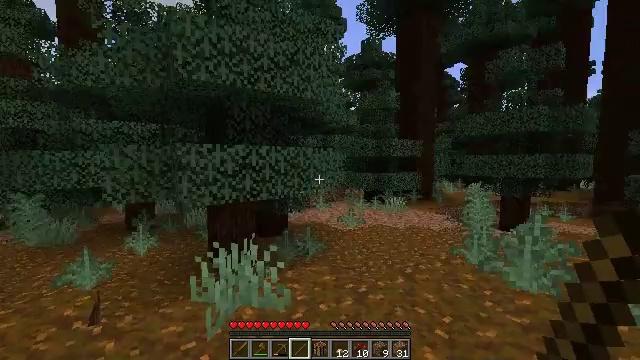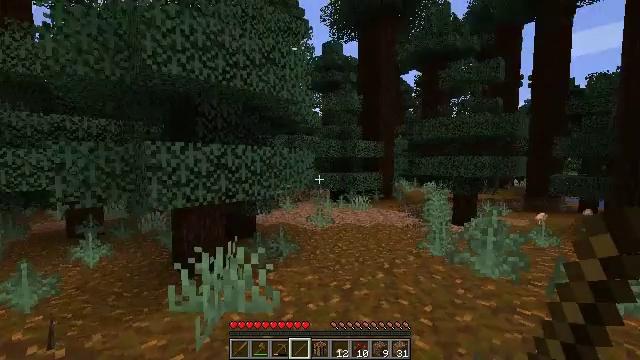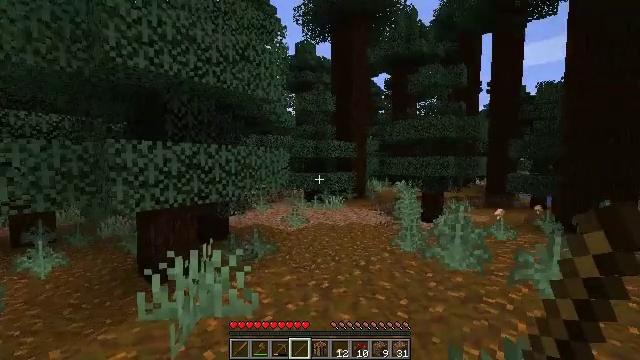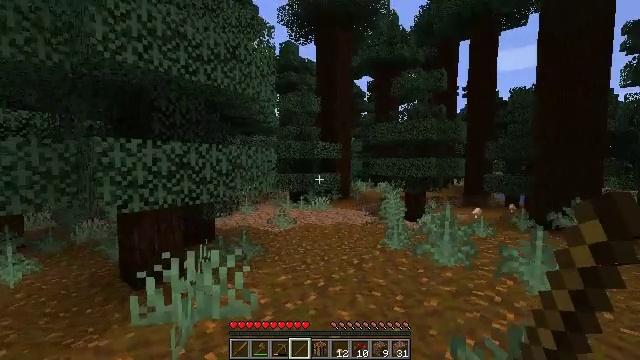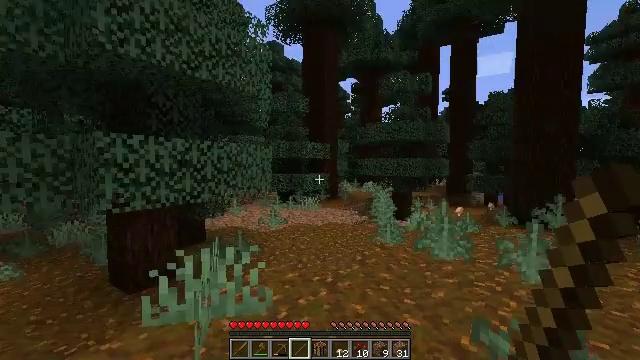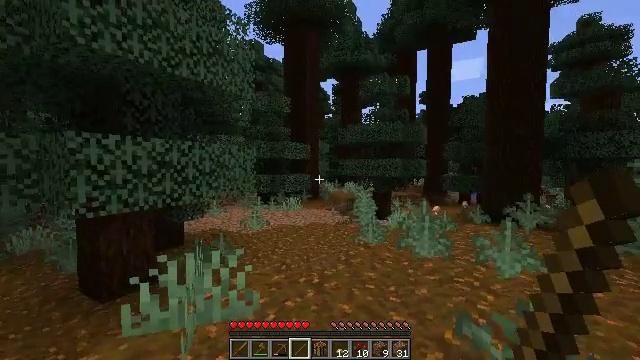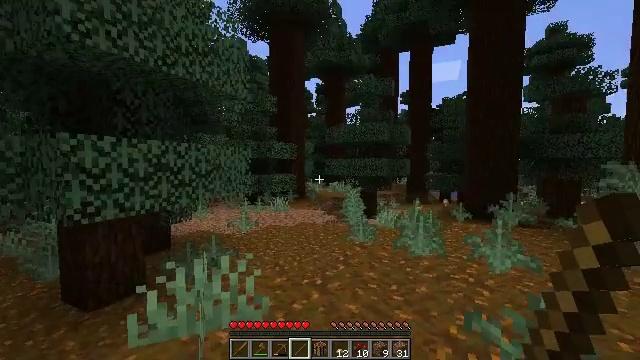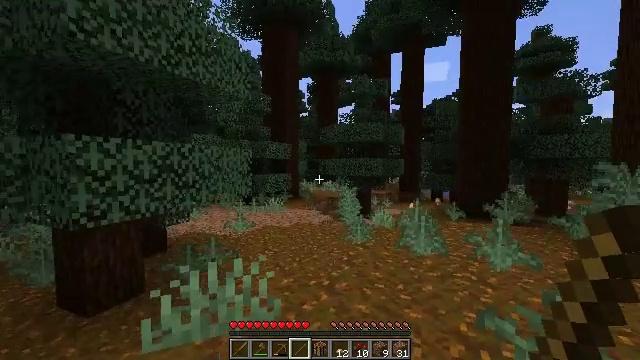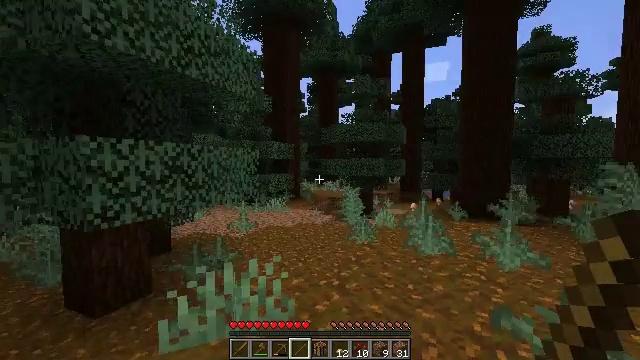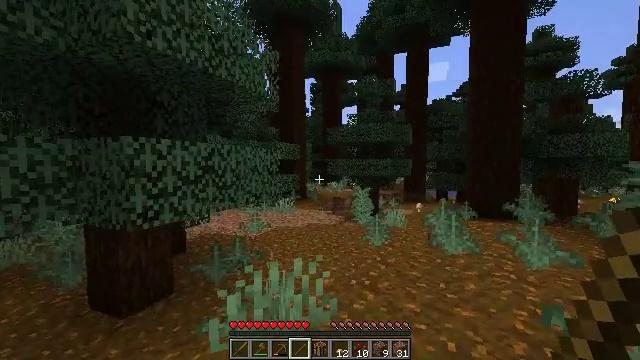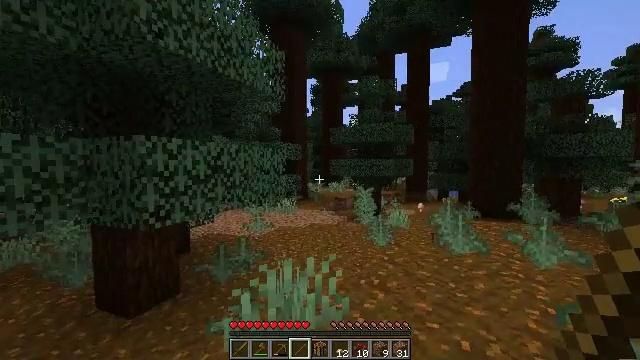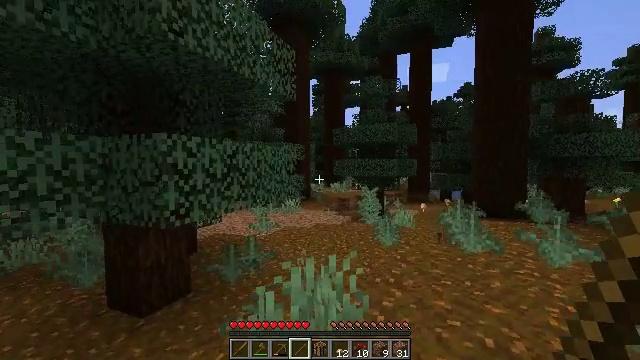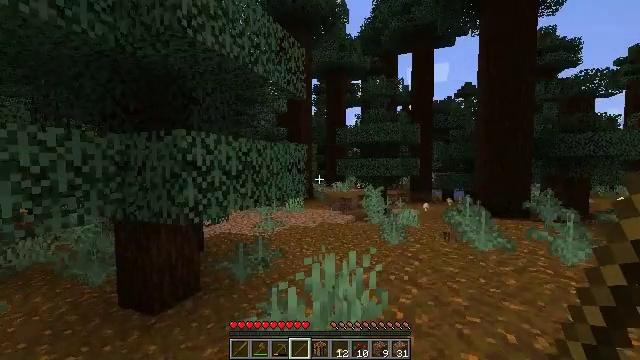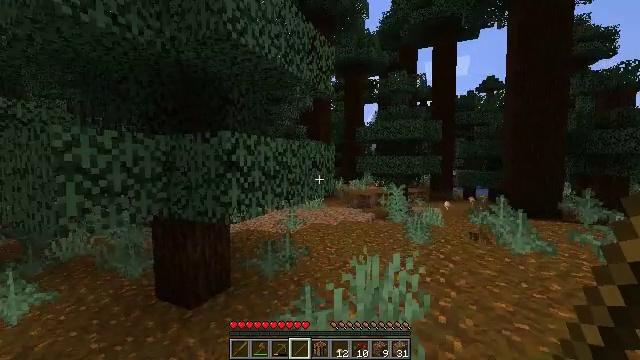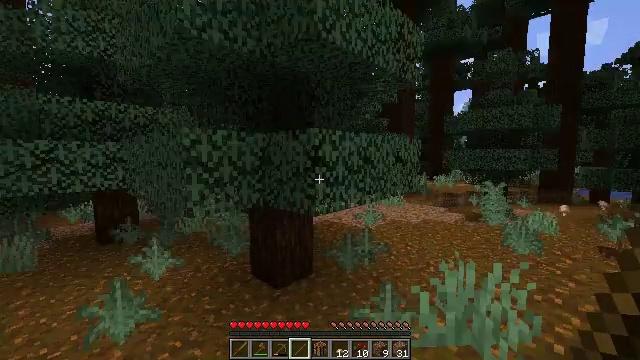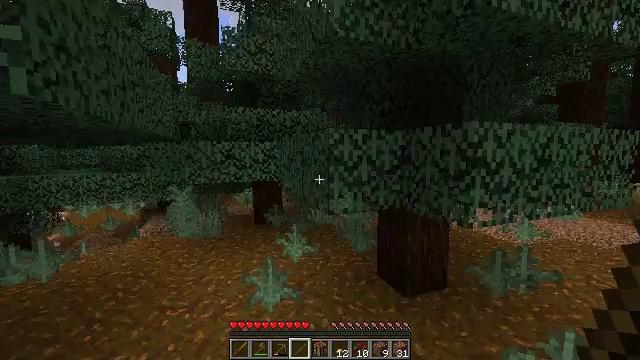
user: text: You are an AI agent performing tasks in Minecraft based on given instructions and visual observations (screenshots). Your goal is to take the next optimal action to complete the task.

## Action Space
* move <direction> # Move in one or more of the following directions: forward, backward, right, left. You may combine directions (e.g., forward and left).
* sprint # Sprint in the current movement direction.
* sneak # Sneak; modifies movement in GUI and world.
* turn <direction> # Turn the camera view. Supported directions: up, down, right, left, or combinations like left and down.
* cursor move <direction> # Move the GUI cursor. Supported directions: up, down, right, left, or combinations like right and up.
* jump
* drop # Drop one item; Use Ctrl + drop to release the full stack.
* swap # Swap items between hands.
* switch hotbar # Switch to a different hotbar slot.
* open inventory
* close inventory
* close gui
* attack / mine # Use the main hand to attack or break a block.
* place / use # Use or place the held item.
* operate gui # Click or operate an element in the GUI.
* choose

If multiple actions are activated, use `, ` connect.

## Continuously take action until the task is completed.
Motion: motion action
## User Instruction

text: Collect the red mushroom by attacking it.
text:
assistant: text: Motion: move left, turn right
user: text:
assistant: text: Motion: move left, turn right
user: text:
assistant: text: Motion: move left, turn right
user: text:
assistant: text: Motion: move left, turn right
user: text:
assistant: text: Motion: move left, turn right
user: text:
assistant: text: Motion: move left, turn right
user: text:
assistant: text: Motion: move left, turn right
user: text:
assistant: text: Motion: move left
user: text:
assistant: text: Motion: move left
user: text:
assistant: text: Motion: move left
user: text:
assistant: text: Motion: move left
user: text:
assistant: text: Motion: move left
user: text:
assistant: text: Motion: move left, turn left
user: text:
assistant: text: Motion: move forward and move left, turn left and down
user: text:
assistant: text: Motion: move forward and move left, turn left
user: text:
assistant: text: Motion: move forward and move left, turn left
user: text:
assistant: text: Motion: move forward and move left, turn left
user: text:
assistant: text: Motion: move forward and move left, turn left
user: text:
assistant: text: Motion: move forward and move left, turn left
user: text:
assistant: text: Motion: move forward and move left, turn left
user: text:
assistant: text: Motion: move forward and move left, turn left
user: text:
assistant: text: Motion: move forward, turn left
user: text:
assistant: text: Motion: move forward, turn left
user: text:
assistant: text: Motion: move forward, turn left
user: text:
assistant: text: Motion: move forward, turn left
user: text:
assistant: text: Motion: move forward
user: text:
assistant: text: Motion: move forward
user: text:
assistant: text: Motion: move forward
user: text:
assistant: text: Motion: move forward
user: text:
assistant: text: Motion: move forward